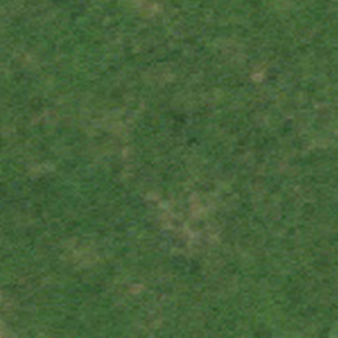
Label: other